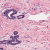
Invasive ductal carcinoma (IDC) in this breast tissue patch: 0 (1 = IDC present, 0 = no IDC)